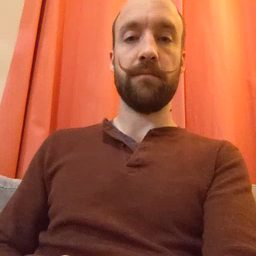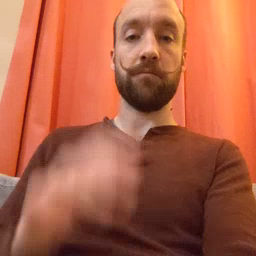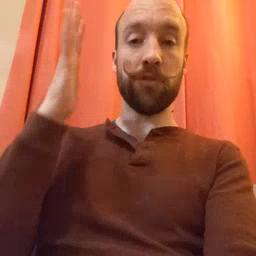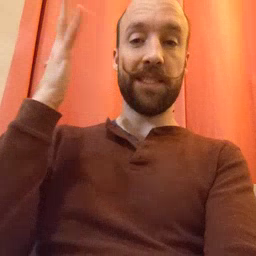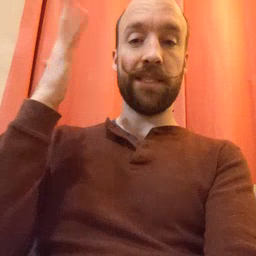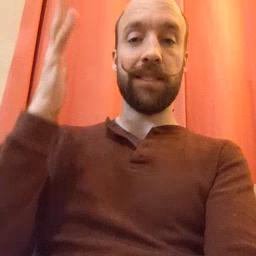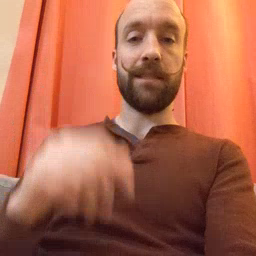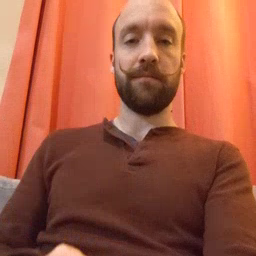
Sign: tree